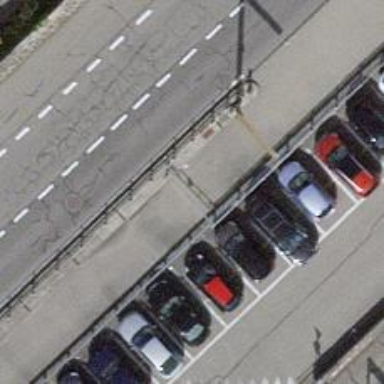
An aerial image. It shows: Lift gate barrier.